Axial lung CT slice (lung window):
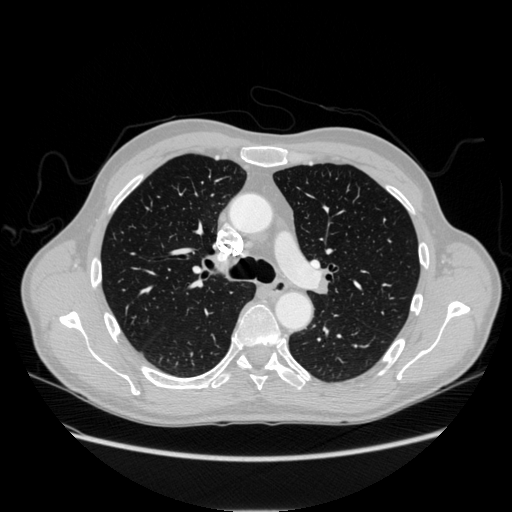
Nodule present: no